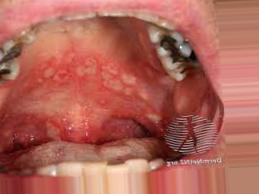
Condition: Mouth Ulcer